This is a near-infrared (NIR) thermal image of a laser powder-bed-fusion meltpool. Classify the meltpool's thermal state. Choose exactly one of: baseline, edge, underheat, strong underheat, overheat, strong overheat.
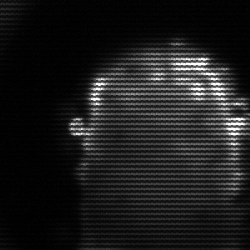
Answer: baseline